Question: I want to achieve the following look of the Read More button:

I have everything that are next to the read and more words, for which I used before and after pseudo elements.
What would be the best approach to add the lines?
CSS / HTML / Demo
'''
.read-more {
background: red;
-webkit-border-radius: 50%;
-moz-border-radius: 50%;
-khtml-border-radius: 50%;
border-radius: 50%;
width: 4rem;
height: 4rem;
display: block;
margin: 0px auto;
position: relative;
font-size: 1.4rem;
-moz-box-shadow: 1px 3px 7px 0px #aaa;
-webkit-box-shadow: 1px 3px 7px 0px #aaa;
box-shadow: 1px 3px 7px 0px #aaa;
}
.read-more::before {
content: "read";
color: red;
position: absolute;
top: 50%;
left: -3.2rem;
margin-top: -0.75rem;
}
.read-more::after {
content: "more";
color: red;
position: absolute;
top: 50%;
right: -3.2rem;
margin-top: -0.75rem;
}
.read-more img {
width: 60%;
margin: 0px auto;
position: absolute;
top: 50%;
margin-top: -.60rem;
left: 50%;
margin-left: -1.15rem;
}
'''
'''
<a class="read-more" href="#">
<img src="http://i.stack.imgur.com/jT5el.png">
</a>
'''
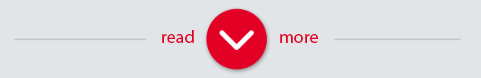
Answer: Let's make this as semantic as we can:
- - - - 'em'
With these in place, we can achieve a great result with a single HTML element:
'''
<a href="#">Read More</a>
'''
## Demo
The negative 'text-indent' along with the 'word-spacing' work together to place the "Read More" text around the background image.
'@media' is used to increase the lines length when the viewport gets wider
'''
a {
font-family: helvetica;
background: #E20025 url(http://i.stack.imgur.com/jT5el.png) center no-repeat;
border-radius: 50%;
width: 50px;
display: block;
white-space: nowrap;
padding: 1em 0 1em 0;
text-indent: -3em;
word-spacing: 4em;
text-decoration: none;
margin: 0 auto;
position: relative;
color: #E20025;
box-shadow: 0 0 5px;
}
a:before,
a:after {
content: '';
height: 1px;
background: #CCC;
width: 7em;
display: block;
position: absolute;
height: 2px;
top: 1.5em;
}
a:before {
left: -11em;
}
a:after {
right: -11em;
}
/*Modify @media as required*/
@media only screen and (min-width: 515px) {
a:before,
a:after {
width: 9em;
}
a:before {
left: -13em;
}
a:after {
right: -13em;
}
}
@media only screen and (min-width: 570px) {
a:before,
a:after {
width: 10em;
}
a:before {
left: -14em;
}
a:after {
right: -14em;
}
}
@media only screen and (min-width: 620px) {
a:before,
a:after {
width: 12em;
}
a:before {
left: -16em;
}
a:after {
right: -16em;
}
}
@media only screen and (min-width: 800px) {
a:before,
a:after {
width: 17em;
}
a:before {
left: -21em;
}
a:after {
right: -21em;
}
}
'''
'''
<a href="#">Read More</a>
'''